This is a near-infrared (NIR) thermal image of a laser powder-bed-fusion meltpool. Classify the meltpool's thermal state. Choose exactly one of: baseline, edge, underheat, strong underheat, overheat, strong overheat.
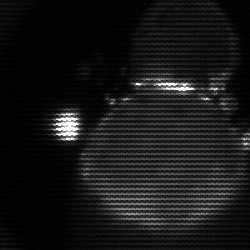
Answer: edge